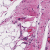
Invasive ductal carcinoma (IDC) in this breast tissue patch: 0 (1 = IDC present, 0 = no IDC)